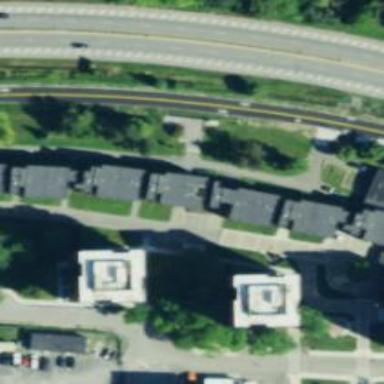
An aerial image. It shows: Dormitory building.